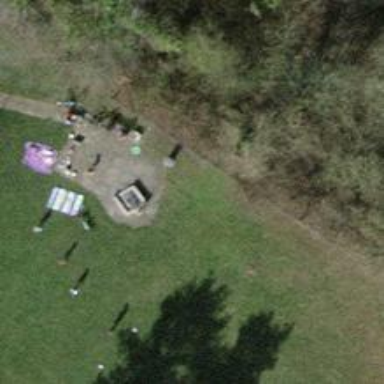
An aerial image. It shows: Barbecue facility.